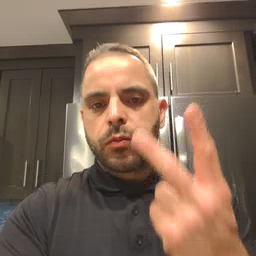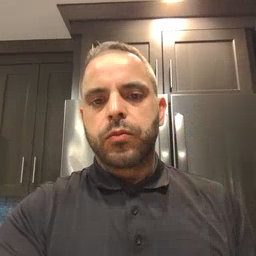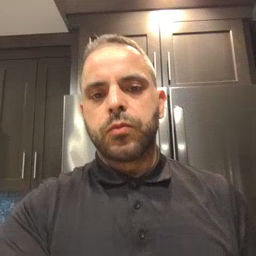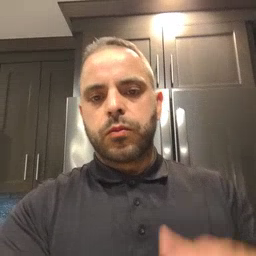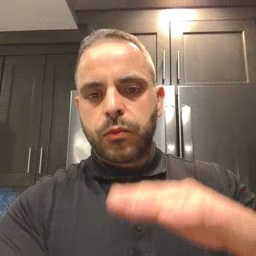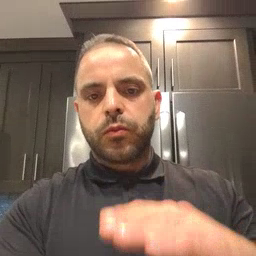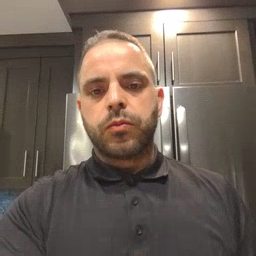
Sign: child